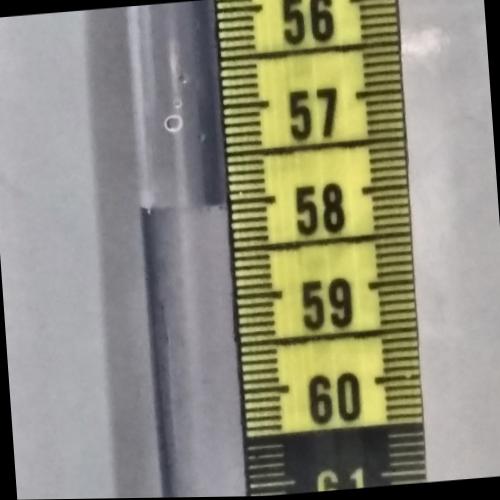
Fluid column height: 58.0 cm